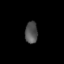
Tissue: lung
Cell type: Epithelial cells
Senescence score: 0.1293
Nuclear area (px): 268
Mean DAPI intensity: 81.884